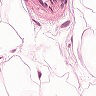
Metastatic tissue present: no